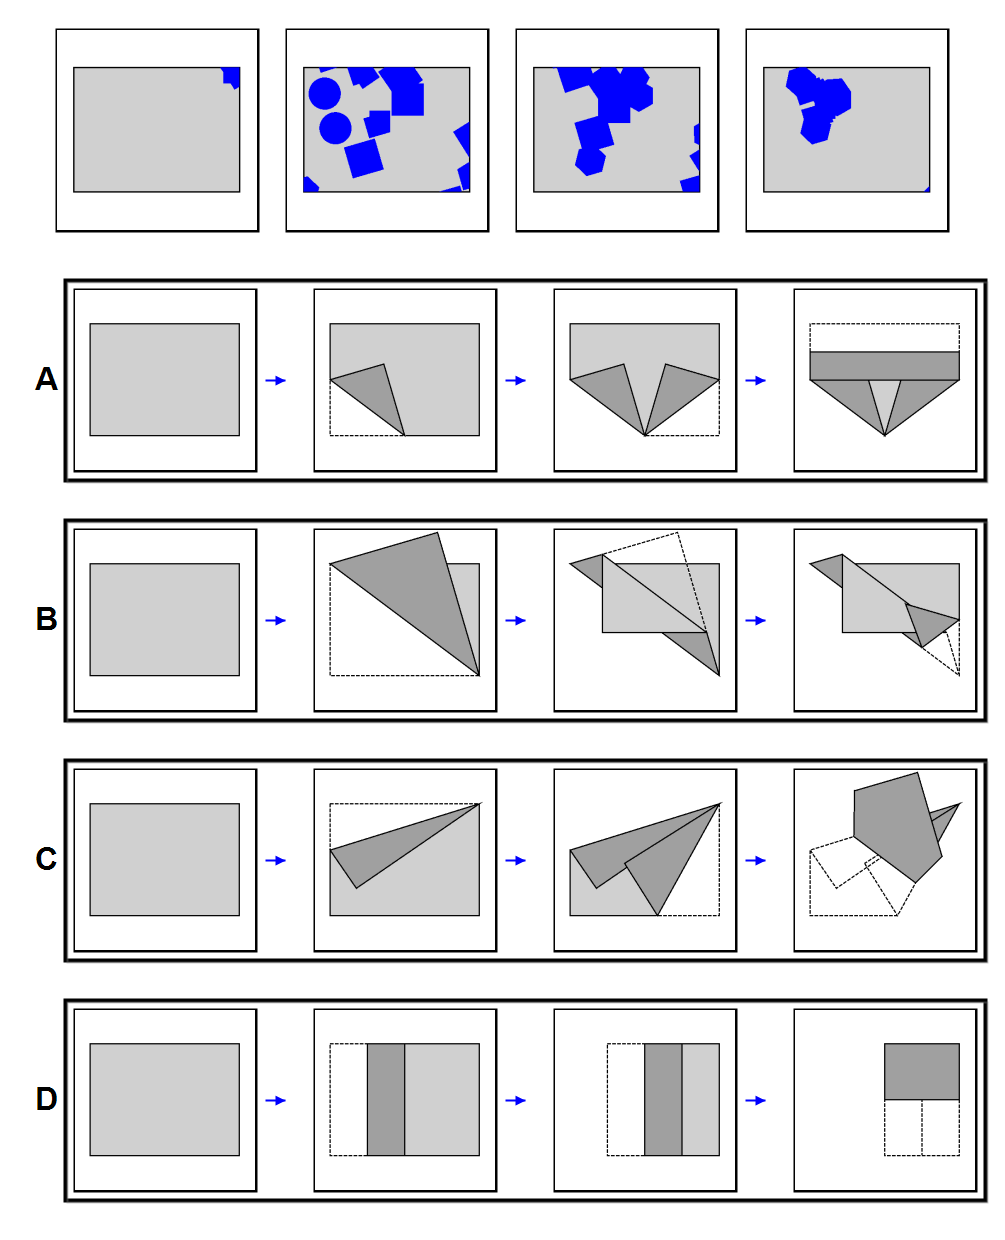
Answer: C